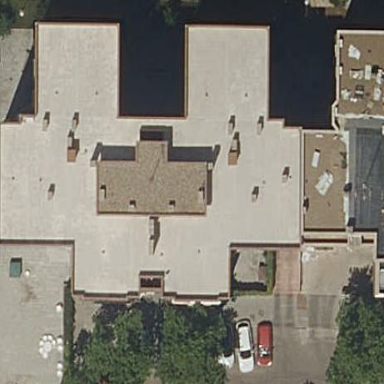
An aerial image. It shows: Image showing building with apartments.